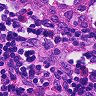
Metastatic tissue present: no